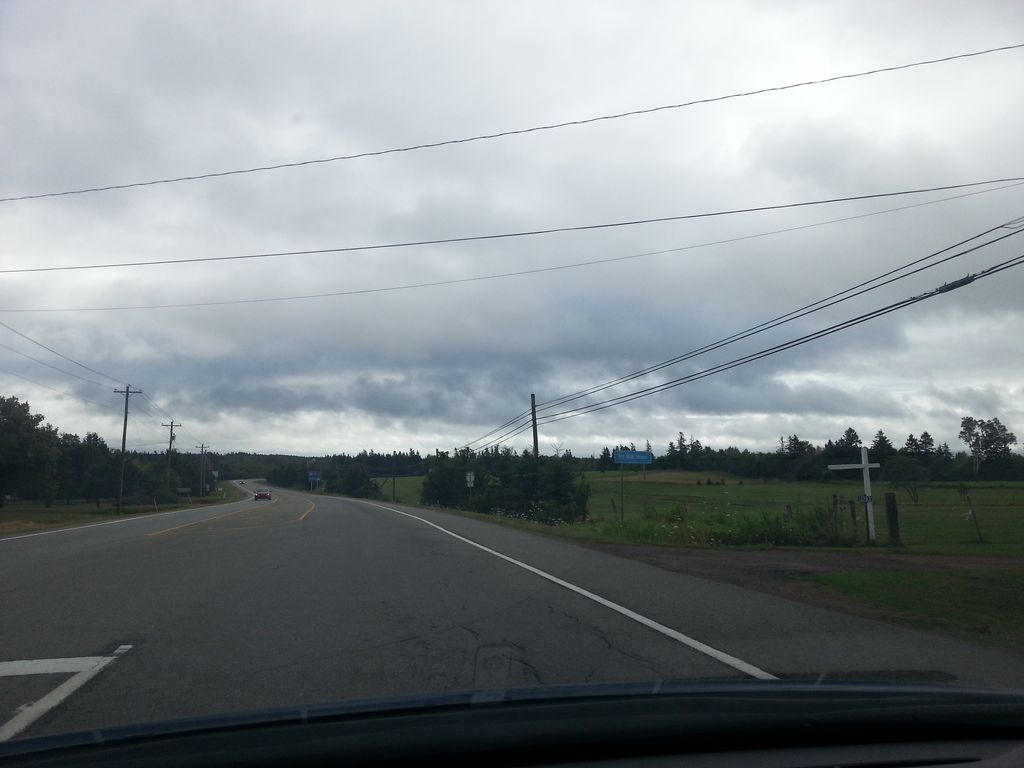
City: charlottetown